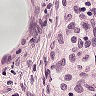
Metastatic tissue present: no